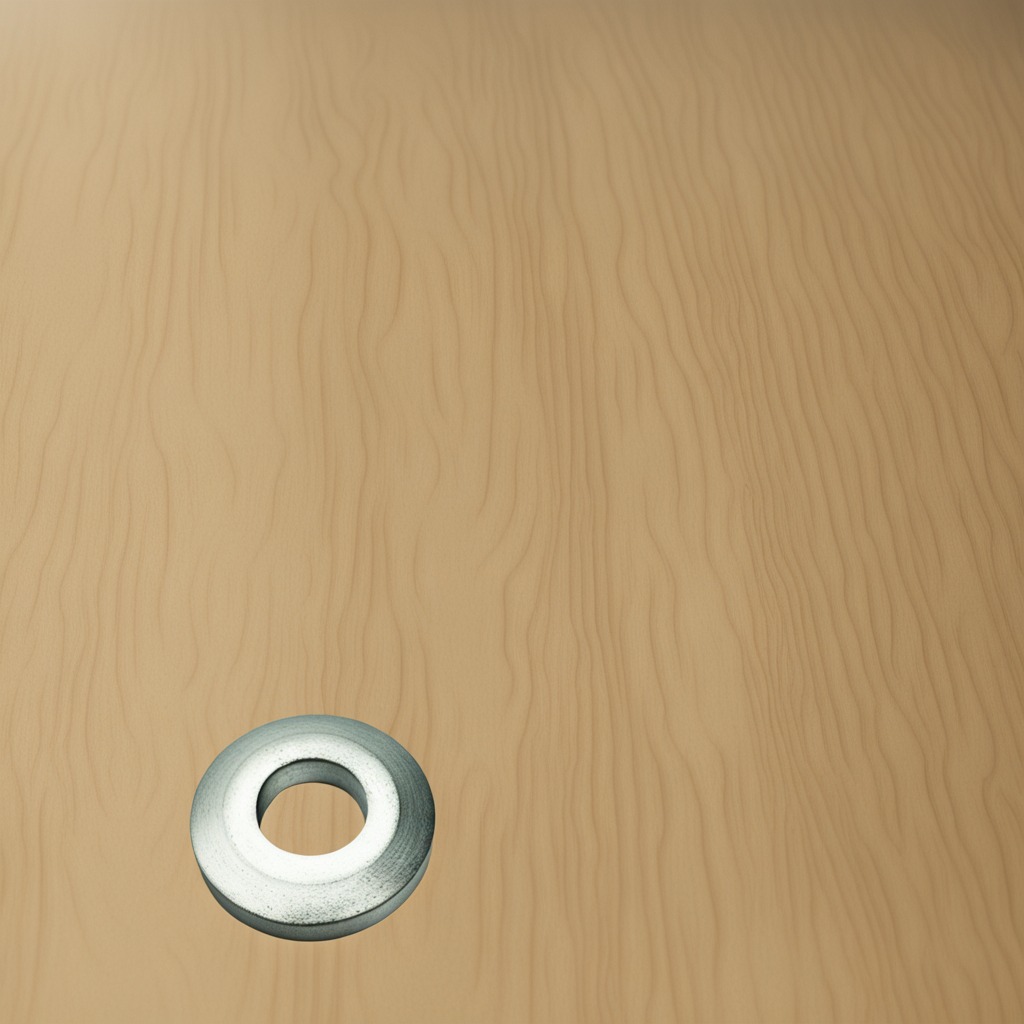
A flat metal washer is lying on the plywood surface in a paint workshop lit by afternoon window light.